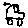
Label: car